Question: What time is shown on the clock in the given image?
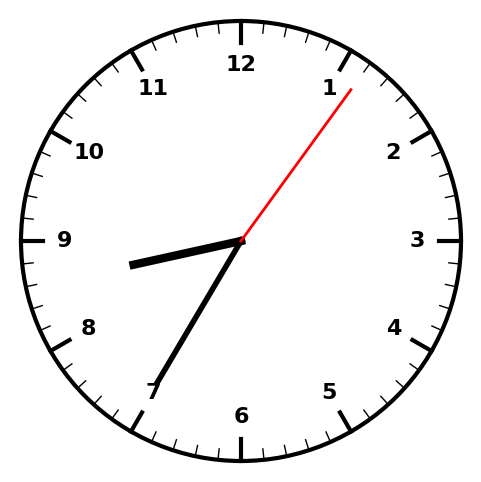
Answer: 08:35:06